Question: I am trying to add two new tabs to the user account page at mysite.com/user on my Drupal 7 site. I want to add links to Add Photos node/add/photos and Add Videos node/add/videos but the following code for my module user_menu_add is not working for me:
'''
function user_menu_add_menu() {
$items['node/add/photos'] = array(
'title' => t('Add Photos'),
'page callback' => 'user_menu_add',
'page arguments' => array(1),
'access callback' => TRUE,
'access arguments' => array('access user menu add'),
'type' => MENU_LOCAL_TASK,
);
return $items;
}
'''
an example i have referenced is <URL> which works but only for links beneath the "/user" sub directory
'''
function my_module_menu() {
$items['user/%user/funky'] = array(
'title' => t('Funky Button'),
'page callback' => 'my_module_funky',
'page arguments' => array(1),
'access callback' => TRUE,
'access arguments' => array('access funky button'),
'type' => MENU_LOCAL_TASK,
);
return $items;
}
'''

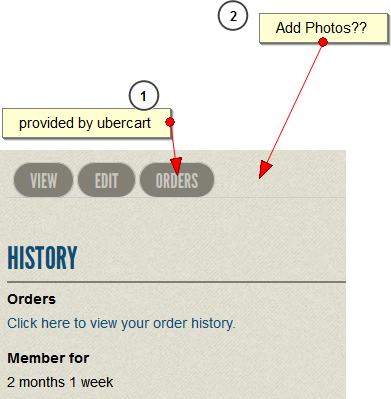
Answer: You can keep the 'node/add/photos' menu item as is. You need to keep the URL pattern formatting like it is for the 'user/%user/addphoto' in order to make the tab appear on the user profile page. However, try using <URL> in your new menu item to redirect to the 'node/add/photos' page.
Try this:
'''
$items['user/%user/addphoto'] = array(
'title' => t('Add Photos'),
'page callback' => 'drupal_goto',
'page arguments' => array('node/add/photos'),
'access callback' => 'user_is_logged_in',
'type' => MENU_LOCAL_TASK,
);
'''
References:
- <URL>